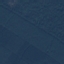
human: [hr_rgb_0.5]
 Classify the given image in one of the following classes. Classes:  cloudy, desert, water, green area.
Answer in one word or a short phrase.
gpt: green area